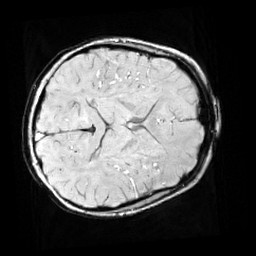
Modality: SWI
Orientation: axial
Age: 11
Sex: male
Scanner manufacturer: siemens
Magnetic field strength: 3 T
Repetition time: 0.027 s
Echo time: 0.02 s